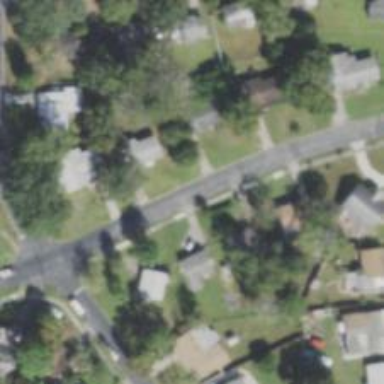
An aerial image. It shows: Residential road with asphalt surface. Sidewalk is present on the left side.